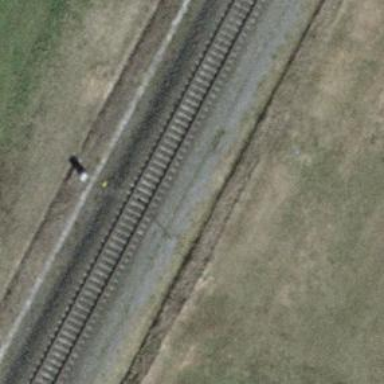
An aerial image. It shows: Railway signal.